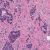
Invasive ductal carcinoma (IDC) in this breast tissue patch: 1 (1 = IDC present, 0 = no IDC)